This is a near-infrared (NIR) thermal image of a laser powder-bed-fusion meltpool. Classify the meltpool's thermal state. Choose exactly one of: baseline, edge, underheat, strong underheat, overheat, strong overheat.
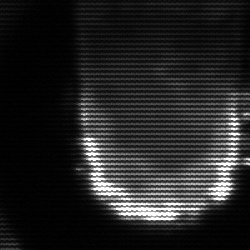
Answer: baseline